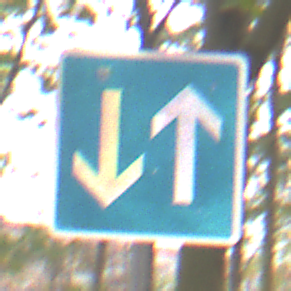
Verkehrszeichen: VorrangVorGegenverkehr
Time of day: Midday
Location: Outdoor (Nature)
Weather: Overcast
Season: NotSpecified
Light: Natural